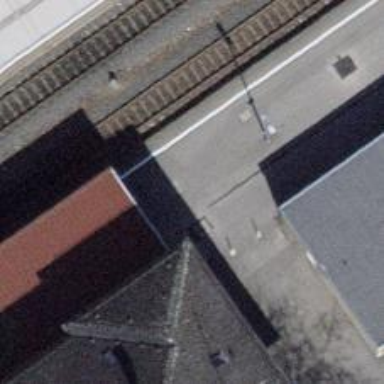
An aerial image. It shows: Category 5 railway station that also serves as public transport station.